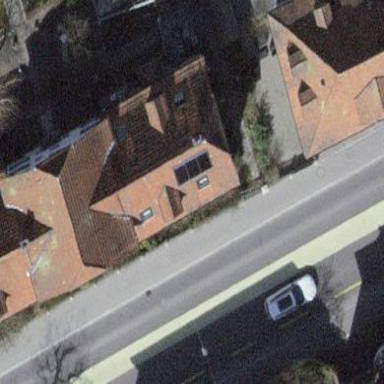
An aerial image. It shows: Residential building.